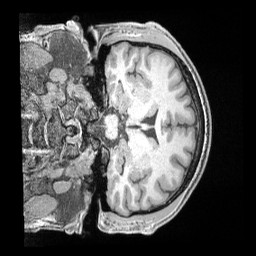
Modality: T1w
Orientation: coronal
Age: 33
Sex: male
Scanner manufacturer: siemens
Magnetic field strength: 3 T
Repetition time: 2 s
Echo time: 0.00211 s